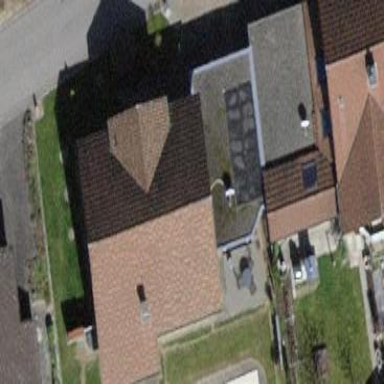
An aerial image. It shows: Building with tile roof.